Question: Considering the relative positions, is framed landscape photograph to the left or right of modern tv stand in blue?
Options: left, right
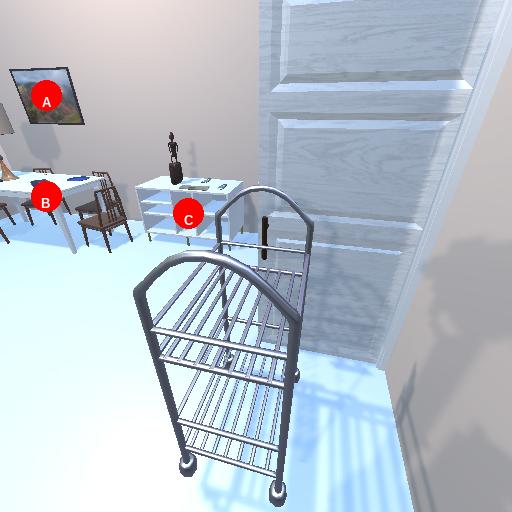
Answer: left